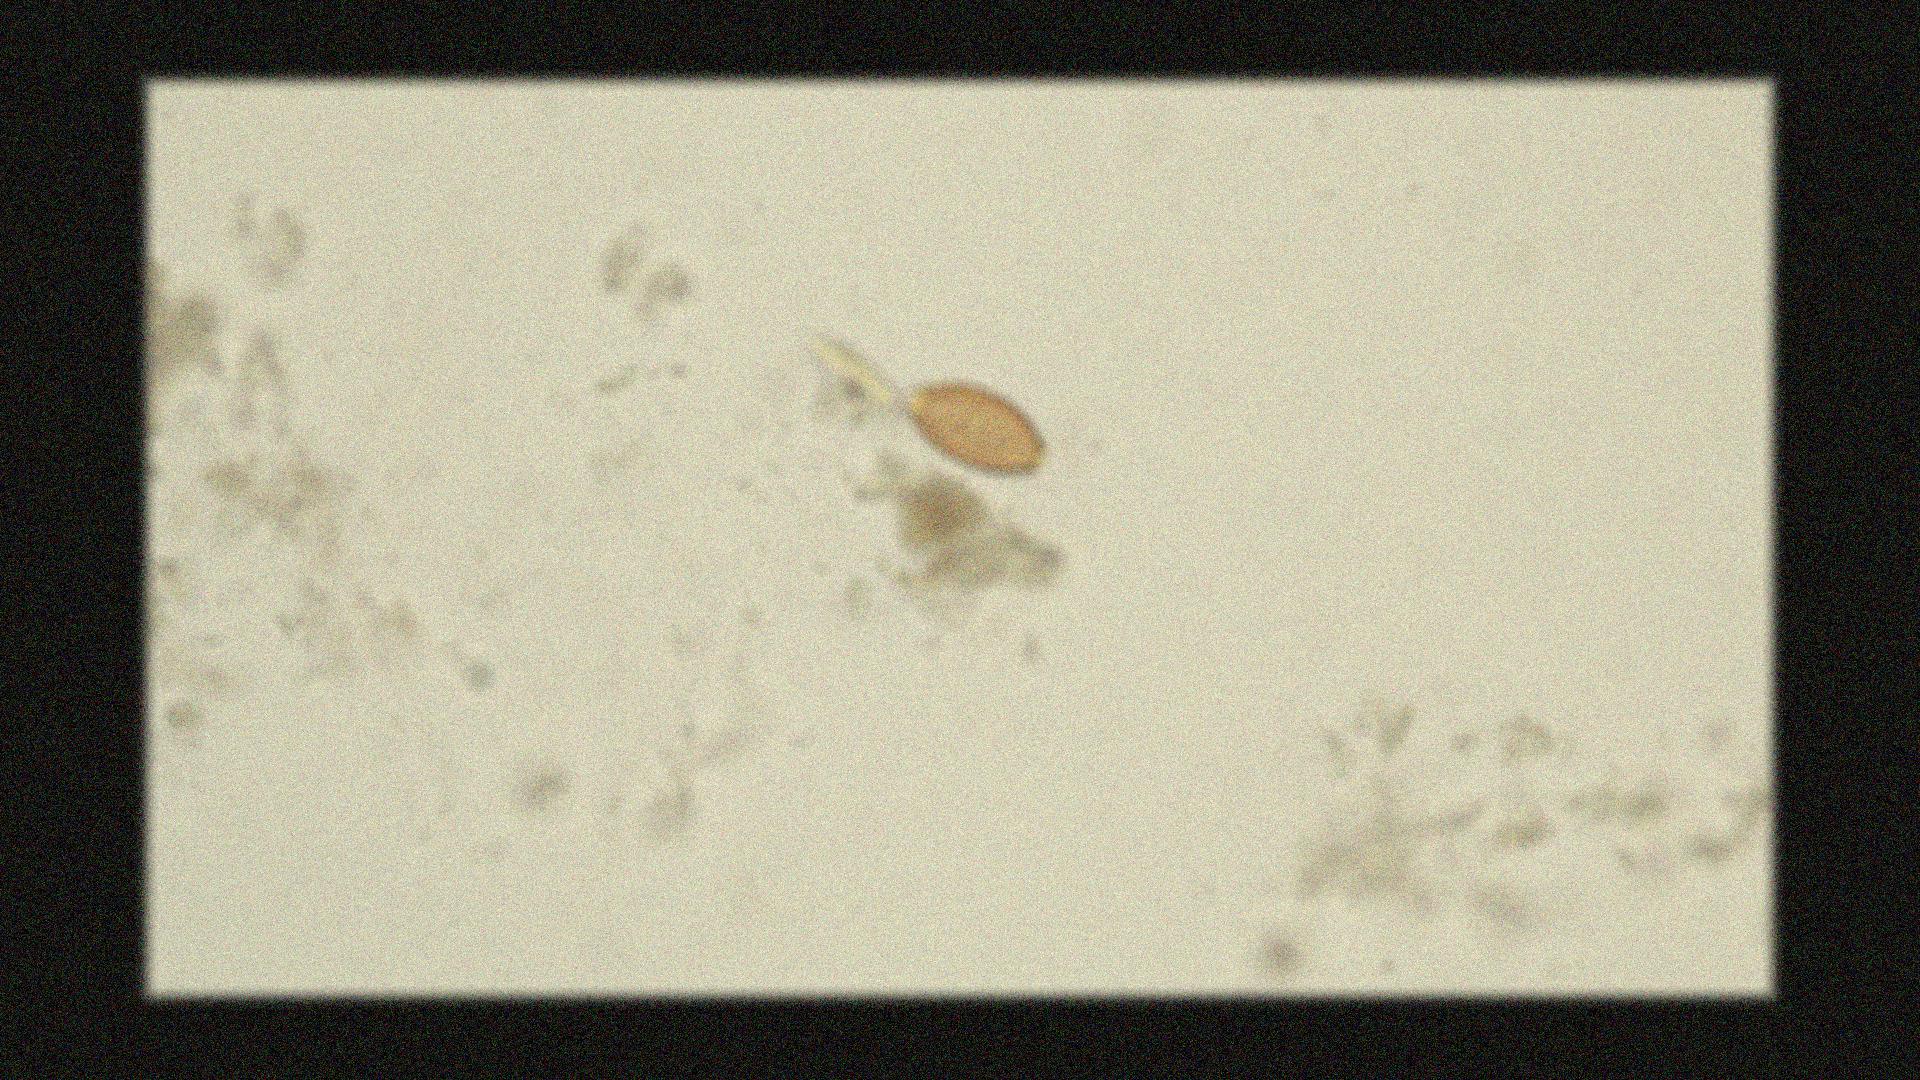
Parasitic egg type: Trichuris trichiura